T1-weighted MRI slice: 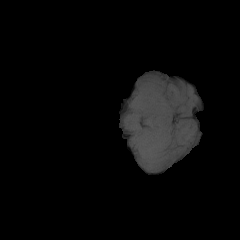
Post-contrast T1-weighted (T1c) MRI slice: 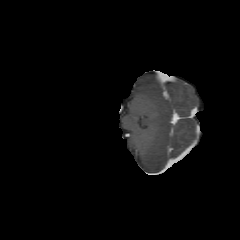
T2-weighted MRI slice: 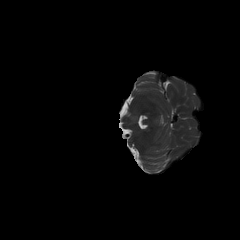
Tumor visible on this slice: yes